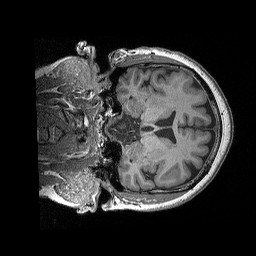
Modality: T1w
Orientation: coronal
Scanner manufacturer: siemens
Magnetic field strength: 3 T
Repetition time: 2.3 s
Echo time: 0.00298 s